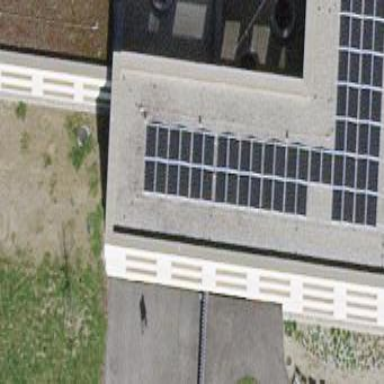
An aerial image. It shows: Small solar photovoltaic panel installation on roof generating electricity. There are 68 solar modules in place.